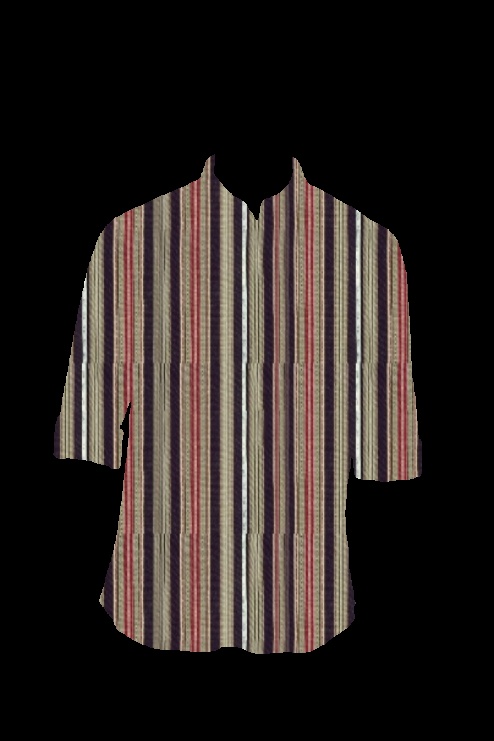
multi stripe tee